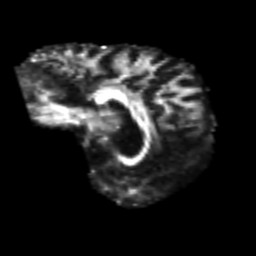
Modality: FA
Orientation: sagittal
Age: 57
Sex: male
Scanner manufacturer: siemens
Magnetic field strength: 3 T
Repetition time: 4.987 s
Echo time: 0.0792 s